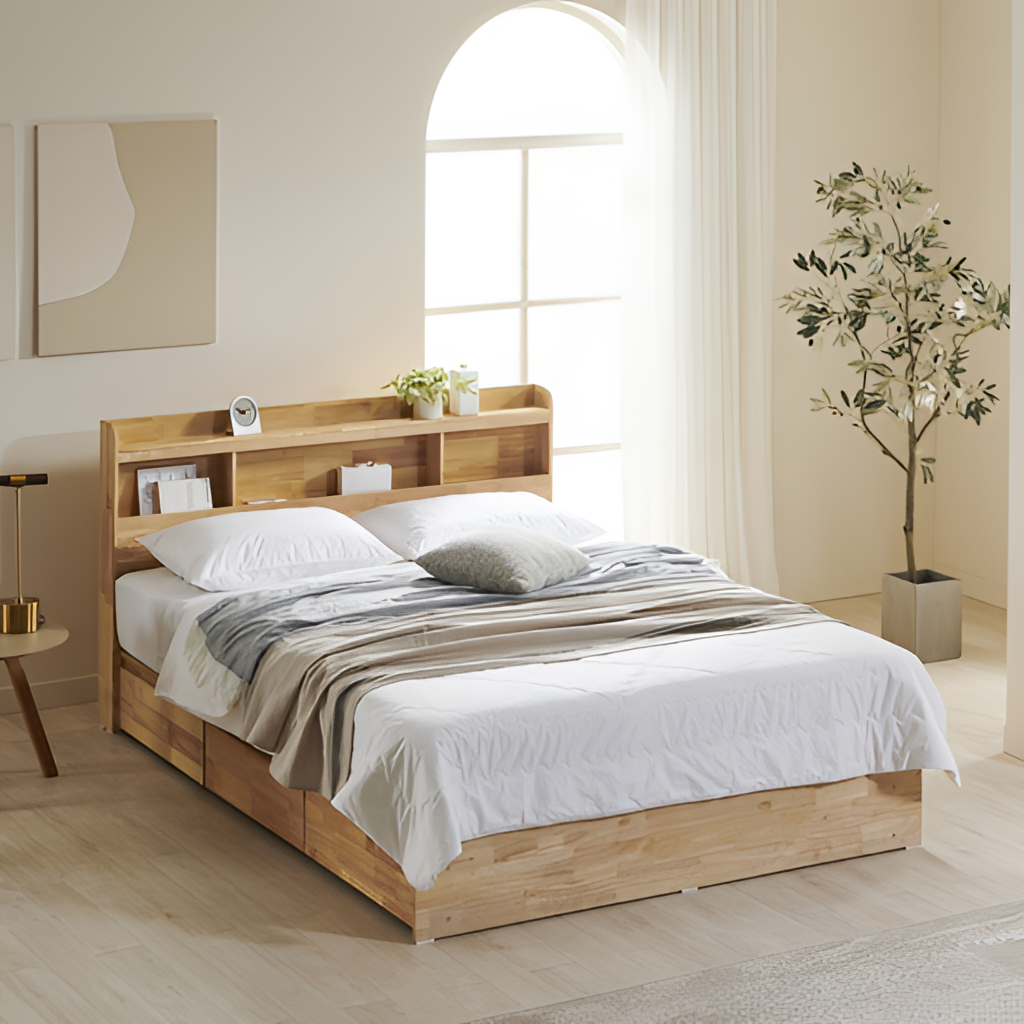
bedroom, wood bed, Scandinavian, cream paint wallpaper, with solid pattern, wood flooring, with plank pattern